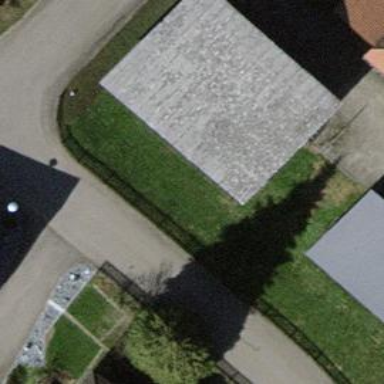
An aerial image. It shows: Group of garages.